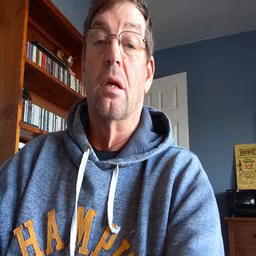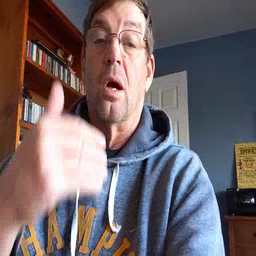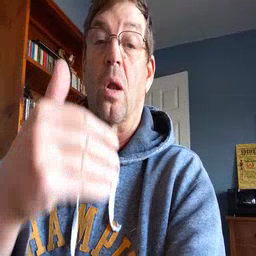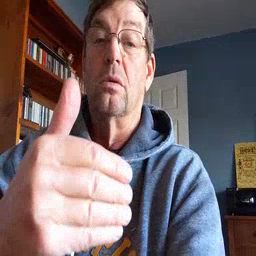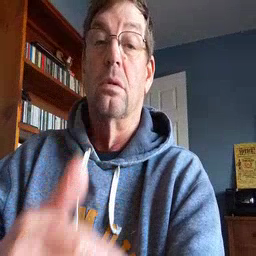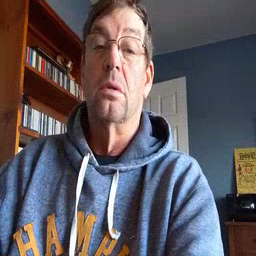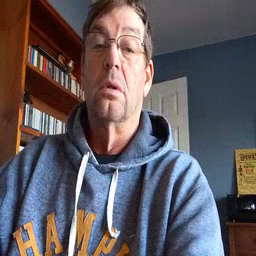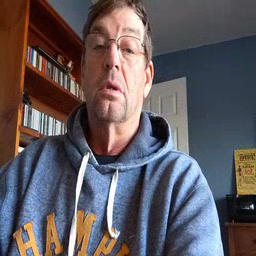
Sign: close